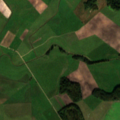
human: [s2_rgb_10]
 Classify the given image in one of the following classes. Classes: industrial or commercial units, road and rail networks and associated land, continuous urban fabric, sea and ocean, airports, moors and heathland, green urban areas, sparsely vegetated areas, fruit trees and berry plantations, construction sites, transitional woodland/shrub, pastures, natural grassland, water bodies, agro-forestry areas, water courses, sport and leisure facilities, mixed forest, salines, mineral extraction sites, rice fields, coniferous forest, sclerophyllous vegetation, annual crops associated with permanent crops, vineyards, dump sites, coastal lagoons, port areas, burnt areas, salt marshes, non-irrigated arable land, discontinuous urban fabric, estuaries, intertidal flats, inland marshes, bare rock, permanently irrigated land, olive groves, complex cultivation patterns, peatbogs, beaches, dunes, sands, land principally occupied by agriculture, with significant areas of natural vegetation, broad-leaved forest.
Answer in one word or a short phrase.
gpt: non-irrigated arable land, pastures, land principally occupied by agriculture, with significant areas of natural vegetation